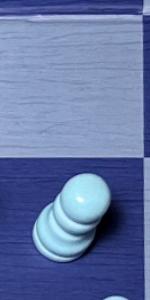
Label: Pawn_White